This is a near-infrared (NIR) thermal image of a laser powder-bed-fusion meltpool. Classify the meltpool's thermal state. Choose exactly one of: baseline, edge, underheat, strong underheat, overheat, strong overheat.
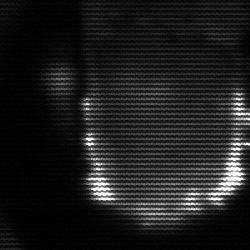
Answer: baseline